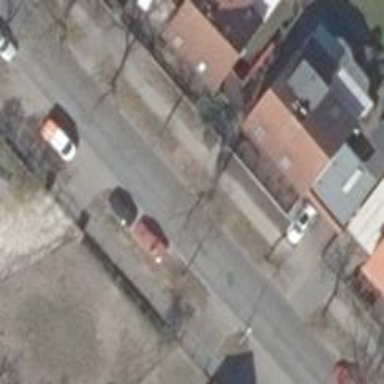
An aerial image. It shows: Sidewalk along the footway.